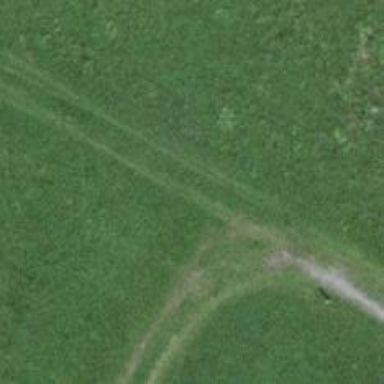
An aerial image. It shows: Grass path.